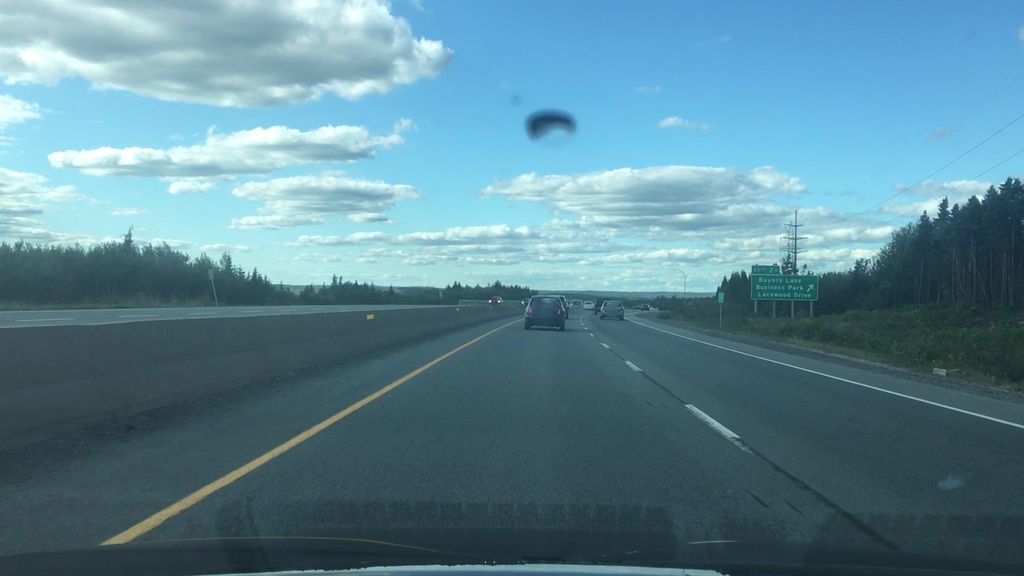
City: halifax